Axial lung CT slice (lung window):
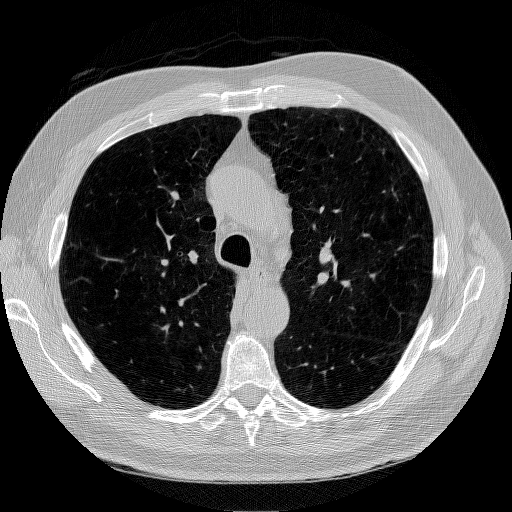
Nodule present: no